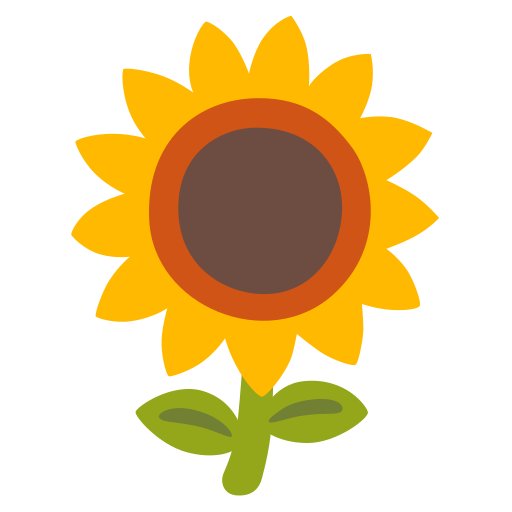
Emoji: 🌻